Question: I have a relational database schema looks like:

The question is to 'find details of customers who bought products in 2009 and the products were manufactured by Honeywell in 1968'.
What I've done so far is:
'''
SELECT * FROM Customer
WHERE CID IN
(SELECT Customer_ID FROM Order
WHERE Purchase_Date = 2009
AND EXISTS
(SELECT * FROM Order_Items, Product, Manufacturer
WHERE OID = OID AND Product_ID = PID AND MID = Manufacturer_ID AND
Mnufacturer_Name = "Honeywell" AND Manufacturerd_Date = 1968));
'''
I've been studying database for only about a month, so I guess it would look so complicate to expert people here.. Did I do this correctly ? Otherwise, please give any feedback where to fix..
Thanks in advance.
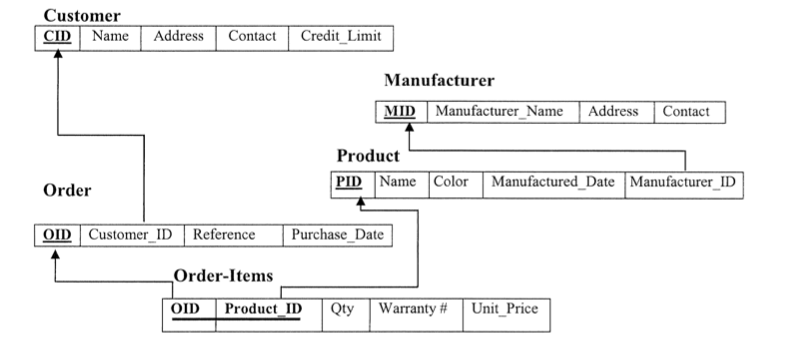
Answer: Typically when retrieving information from related tables in a relational database, you should <URL> the tables using a join type that suits the results you need to get from the query. Whether including not matched rows from the outer table or not. So, in your case you can do this:
'''
SELECT DISTINCT c.*
FROM Customer c
INNER JOIN Order o ON c.CID = o.Customer_ID
INNER JOIN OrderItems oi ON o.OID = oi.OID
INNER JOIN Product p ON oi.ProductID = p.PID
INNER JOIN Manufacturer m ON p.Manufacturer_ID = m.MID
WHERE o.Purchase_Date = 2009
AND m.Mnufacturer_Name = "Honeywell"
AND m.Manufacturerd_Date = 1968
'''
However, in the query you posted:
'''
SELECT * FROM Customer
WHERE CID IN
(SELECT Customer_ID FROM Order
WHERE Purchase_Date = 2009
AND EXISTS
(SELECT * FROM Order_Items, Product, Manufacturer
WHERE OID = OID AND Product_ID = PID AND MID = Manufacturer_ID AND
Mnufacturer_Name = "Honeywell" AND Manufacturerd_Date = 1968));
'''
You are using the 'IN' predicate and also joining the three tables 'Order_Items', 'Product' and 'Manufacturer' using the old join syntax '.. FROM Order_Items, Product, Manufacturer WHERE OID = OID AND Product_ID = PID AND MID = Manufacturer_ID'
Your query might work. But if there are any 'NULL' values for the 'Customer_ID' then it won't return any results. But it will be easier to use 'JOIN' instead. Here is a useful likes about 'JOIN':
- <URL>